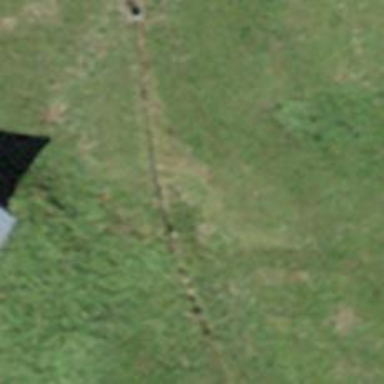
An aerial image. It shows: Ditch in the surroundings.